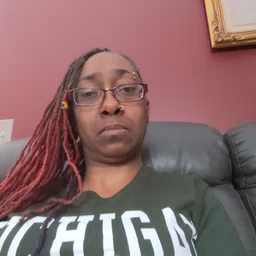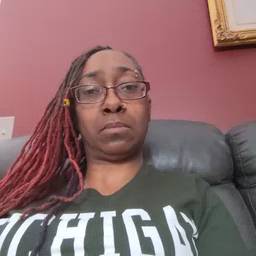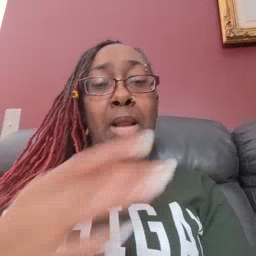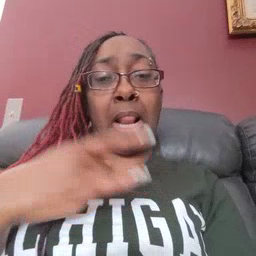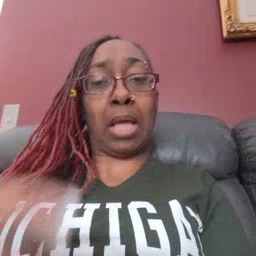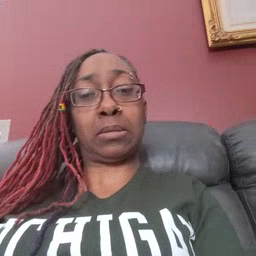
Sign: like